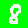
Digit: 8